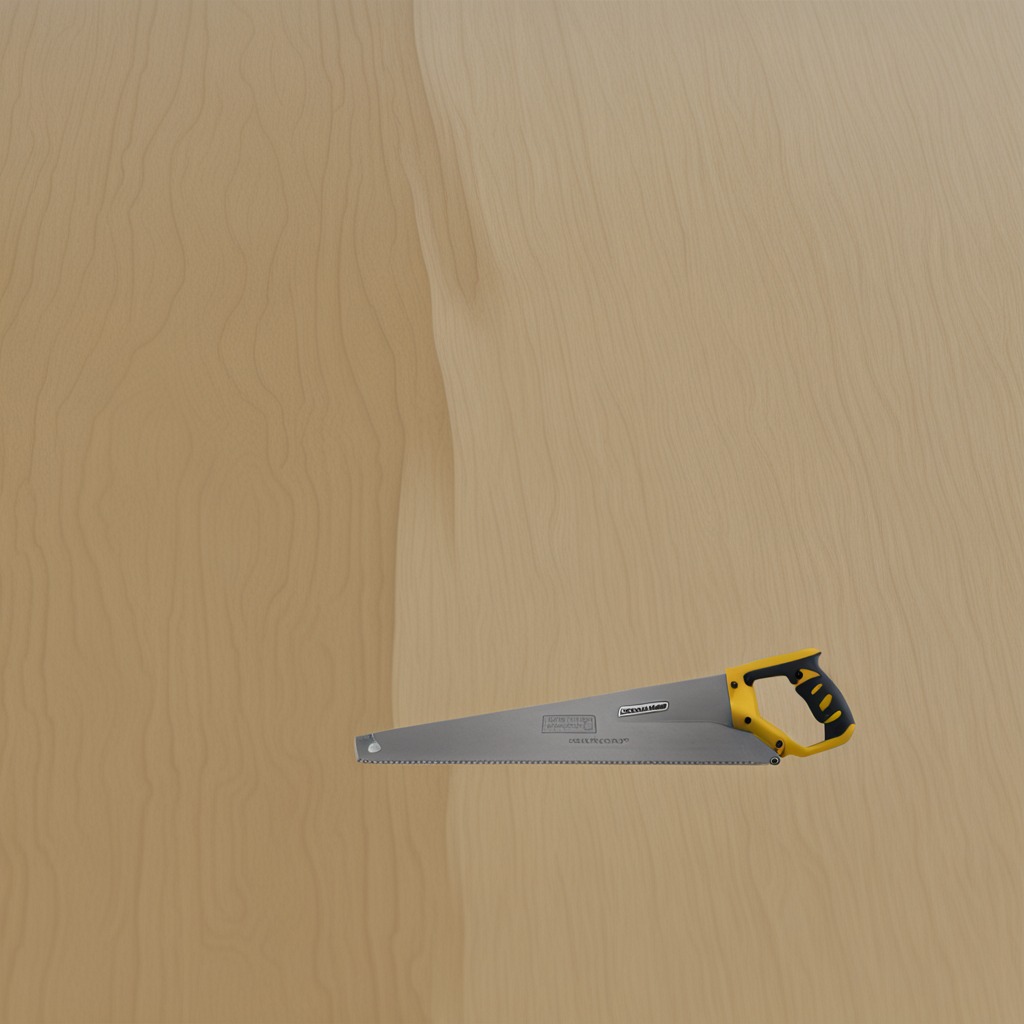
A metal saw is lying on a plywood surface in a paint workshop lit by afternoon window light.